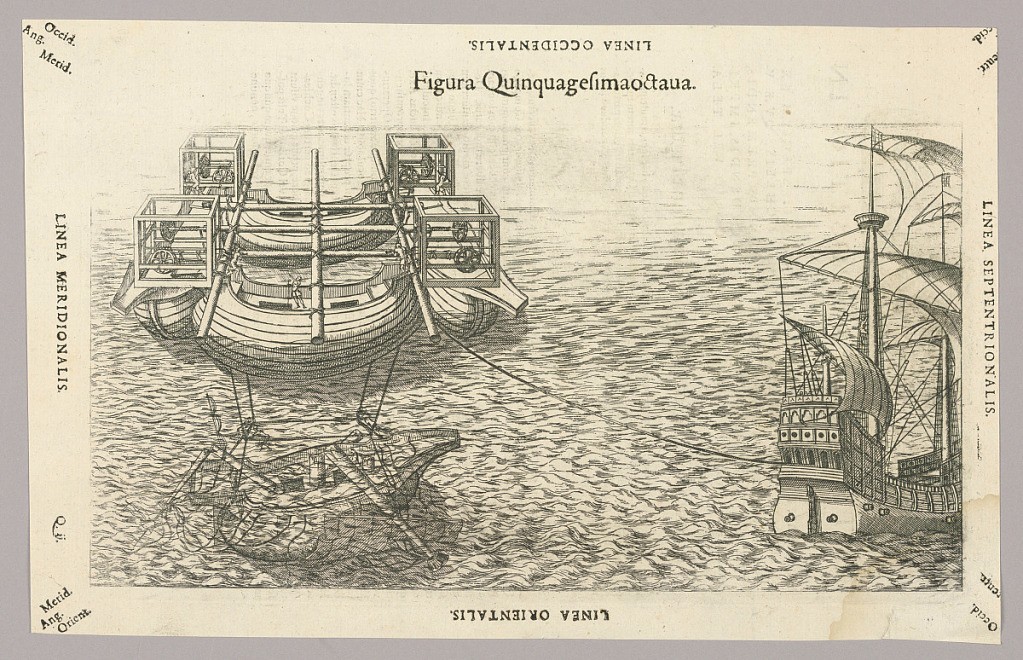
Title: Plave LVIII from Theatrum instrumentorum et machinarum
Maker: Julio Paschale
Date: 1582
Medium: Woodcut on paper
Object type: Print
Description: Four boats holding up four winches strapped to a latticework of poles, left, to bring up a wrecked boat beneath. Cabled to a ship, right. Description in Latin on verso of 1949-152-255.